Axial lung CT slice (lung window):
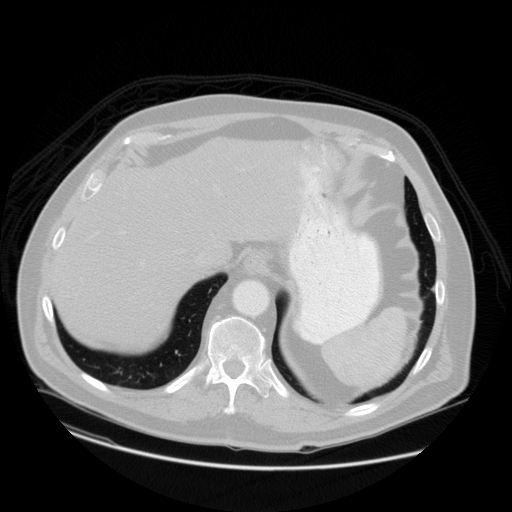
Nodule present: no